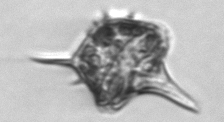
Label: Amylax